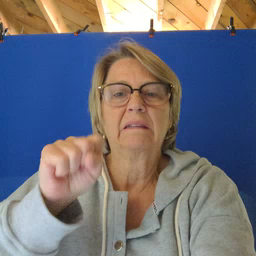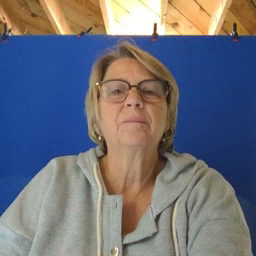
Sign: jeans